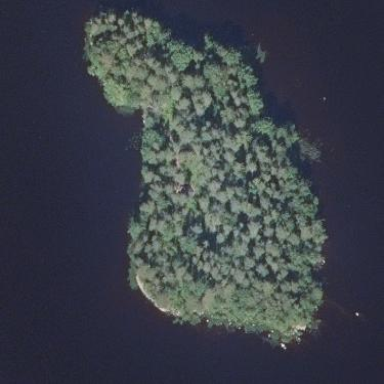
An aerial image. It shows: Islet covered with woodland.